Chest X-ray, PA view. Patient: 26 years old, sex F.
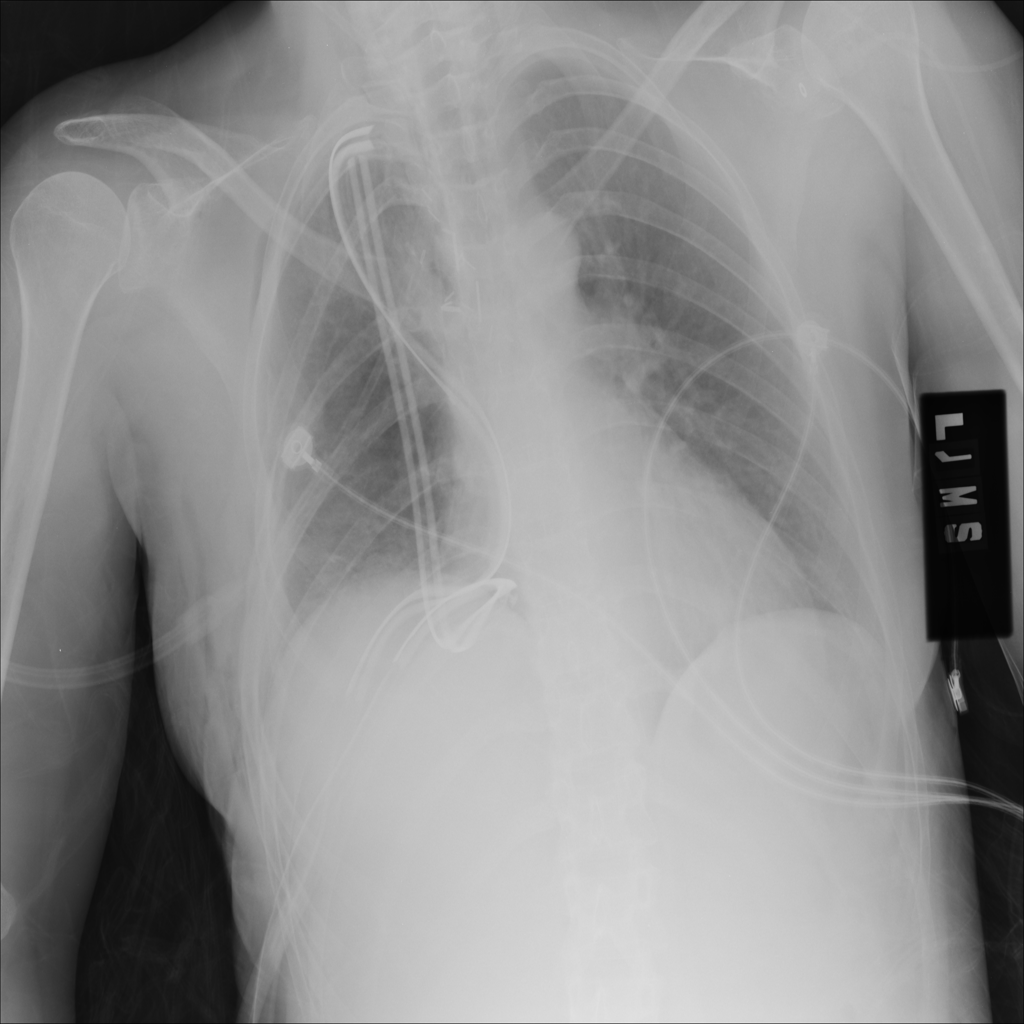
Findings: Emphysema